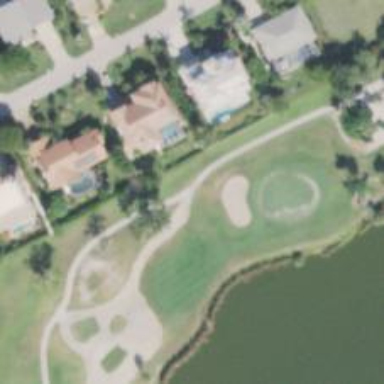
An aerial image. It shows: Path for golf carts.